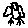
Label: bird